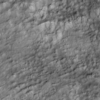
Label: not_dusty